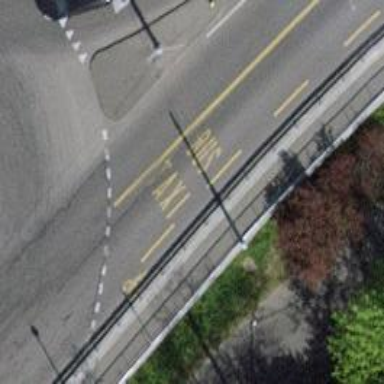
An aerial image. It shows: Secondary road with trolley wires installed.